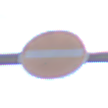
Verkehrszeichen: VerbotDerEinfahrt
Umgebung: Outdoor, Suburban
Tageszeit: MorningAfternoon
Wetter: PartlyCloudy
Licht: Natural
Jahreszeit: NotSpecified
Kontrast: MediumContrast